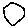
Label: hexagon